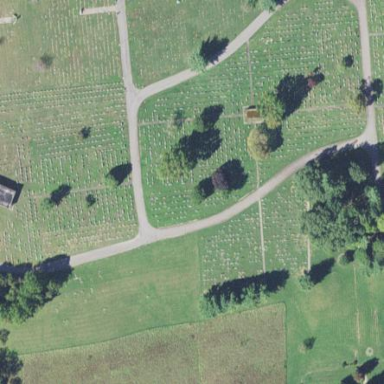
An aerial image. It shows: Cemetery.